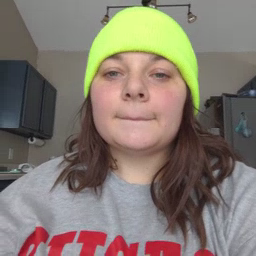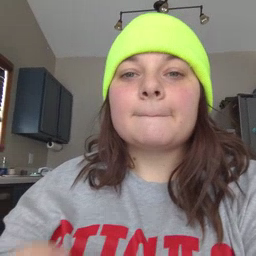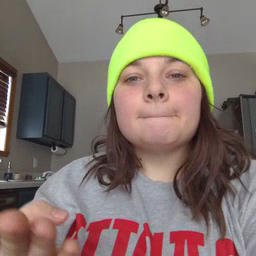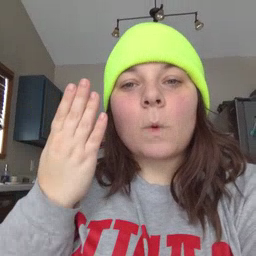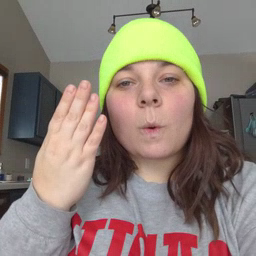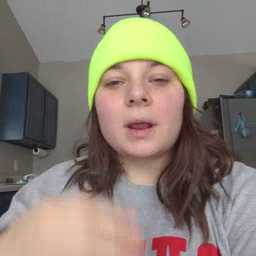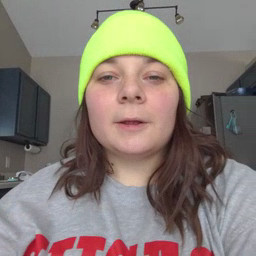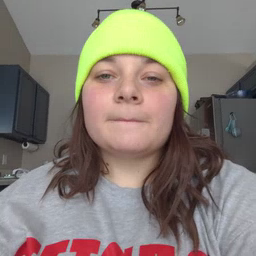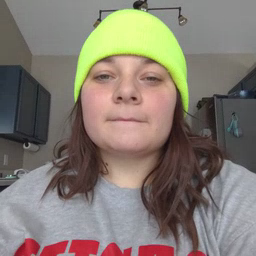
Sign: morning